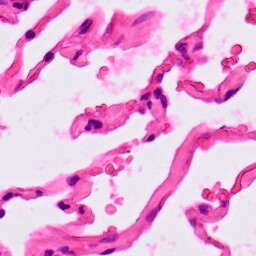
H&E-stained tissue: Lung